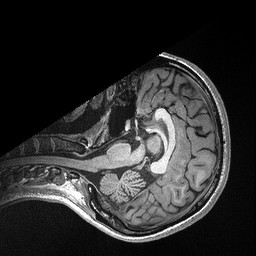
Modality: T1w
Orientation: axial
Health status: healthy
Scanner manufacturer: siemens
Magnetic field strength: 3 T
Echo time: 0.00298 s